Interaction volume radius: 5 \u00c5
Interaction volume height: 20 \u00c5
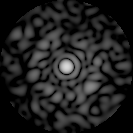
Disorder parameter: 0.8056